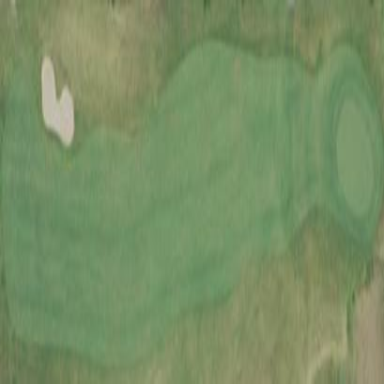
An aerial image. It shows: Grassy area designated as golf fairway.